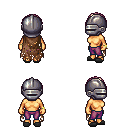
a pixel art fantasy rpg character, female body template, human, tanned skin, brown tattered cape, magenta pants, white blonde parted hairstyle, metal helm, bracelets, gray slippers, four views (front, back, left, right), 2x2 character sprite sheet, small pixel art, hard edges, no anti-aliasing